Aerial crown-view tile of a tropical tree (Barro Colorado Island, Panama), acquired 20241216:
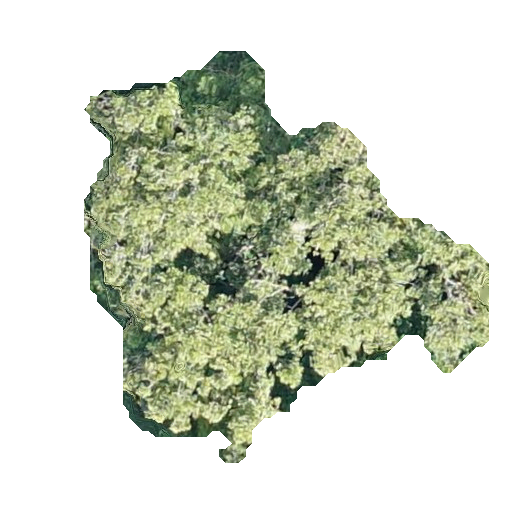
Species: Beilschmiedia tovarensis
GBIF accepted scientific name: Beilschmiedia tovarensis
Crown area: 143.872 m²